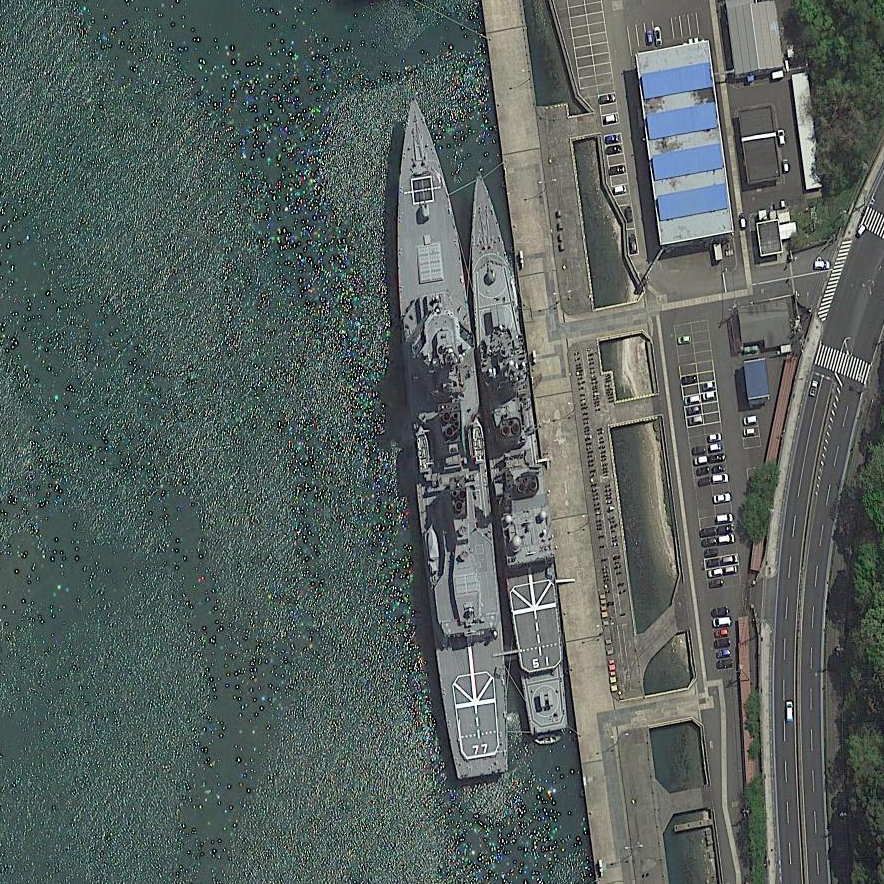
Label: destroyer